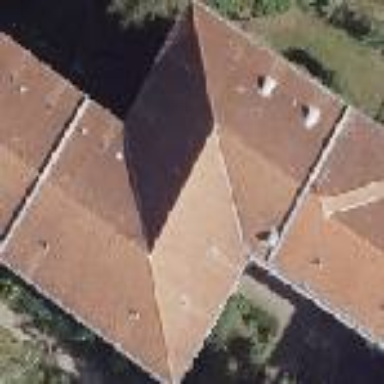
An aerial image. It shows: Hipped roof on apartment building.